Question: I have a Delphi DBGrid that looks normal when it first loads. I have setup an event that sorts the DBGrid by the column when the title is clicked. As soon as you click on the title, the column title acts like a button being pressed and an ugly black line appears. (See Fig. 2 below)
As soon as the click event is done, the grid looks normal again.
How do you prevent this black line from appearing when you click the column title?

### EDIT: QC Submitted to Embarcadero
While turning off the ability to resize columns does make the black line behavior disappear it does take away a very nice feature. I think this behavior needs to be fixed. I have submitted the following <URL> to Embarcadero. Please vote for this entry.
### UPDATE: 2017-07-30
I found where this horizontal black line is being drawn.
> TCustomGrid.DrawMove;
The Canvas.Pen.Width is set to 5. I changed it so the Canvas.Pen.Width := 1;
It looks much so much better. Now when I clicked on the title cell the black indicator line is just one pixel wide and much less intrusive.
<URL>
'''
procedure TCustomGrid.DrawMove;
var
OldPen: TPen;
Pos: Integer;
R: TRect;
begin
OldPen := TPen.Create;
try
with Canvas do
begin
OldPen.Assign(Pen);
try
Pen.Style := psDot;
Pen.Mode := pmXor;
//+----------------------------------------------------------------+
// Modified 2017-07-30 by Michael J Riley (MJR)
// Changed Pen.Width from 5 to 1
// This makes the vertical black move-indicator line 1 pixel wide
// Which is the same width as column resize vertical line
//+----------------------------------------------------------------+
//Pen.Width := 5;
Pen.Width := 1;
if FGridState = gsRowMoving then
begin
R := CellRect(0, FMovePos);
if FMovePos > FMoveIndex then
Pos := R.Bottom else
Pos := R.Top;
MoveTo(0, Pos);
LineTo(ClientWidth, Pos);
end
else
begin
R := CellRect(FMovePos, 0);
if FMovePos > FMoveIndex then
if not UseRightToLeftAlignment then
Pos := R.Right
else
Pos := R.Left
else
if not UseRightToLeftAlignment then
Pos := R.Left
else
Pos := R.Right;
MoveTo(Pos, 0);
LineTo(Pos, ClientHeight);
end;
finally
Canvas.Pen := OldPen;
end;
end;
finally
OldPen.Free;
end;
end;
'''
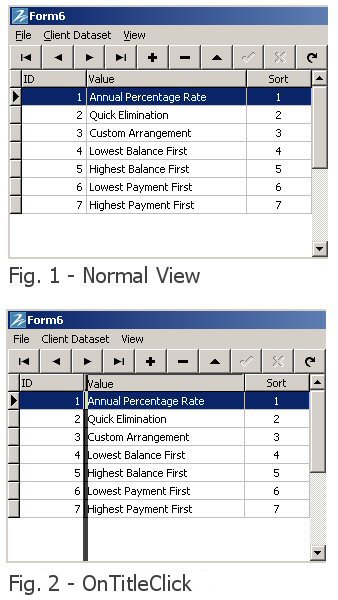
Answer: The black line looks like a column order insert marker.
Try looking for an option that disables column re-ordering.